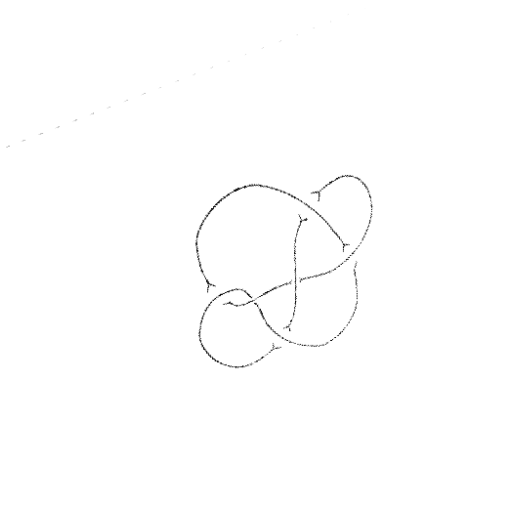
Crossing number: 6